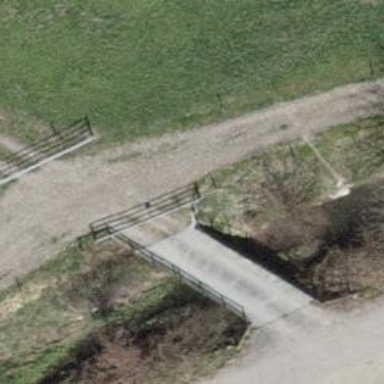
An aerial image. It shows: Gravel track on bridge with grade3 track type.